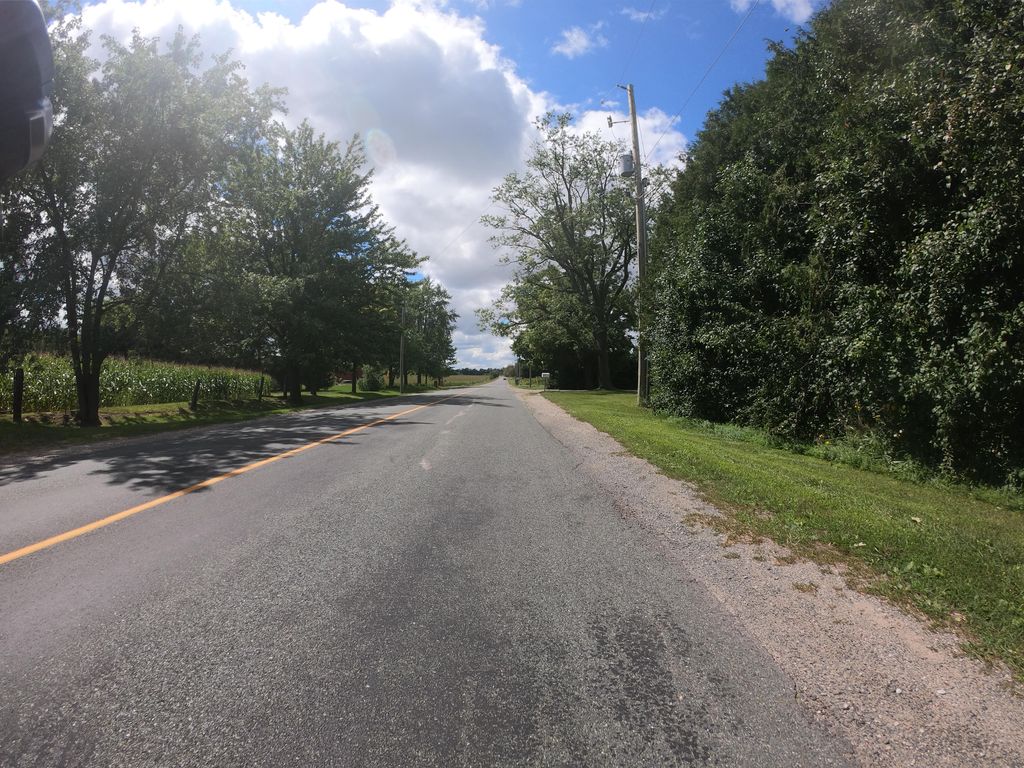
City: kitchener-waterloo